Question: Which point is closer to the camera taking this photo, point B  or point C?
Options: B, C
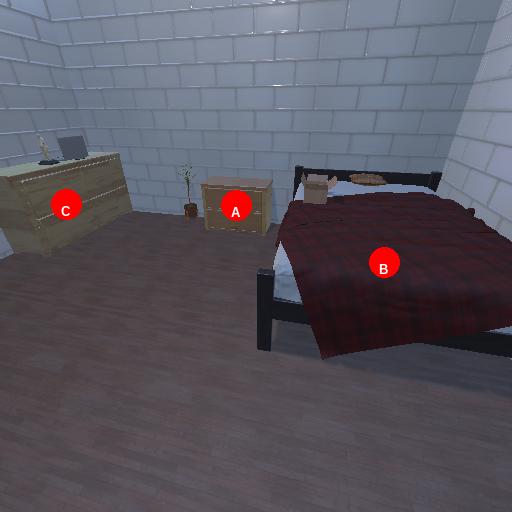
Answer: B